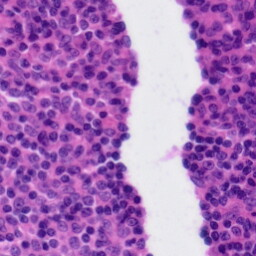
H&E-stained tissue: Tonsil